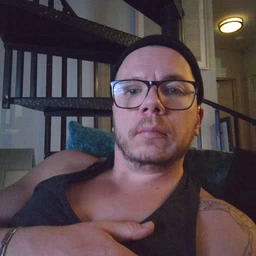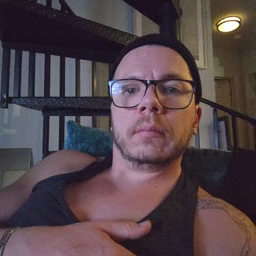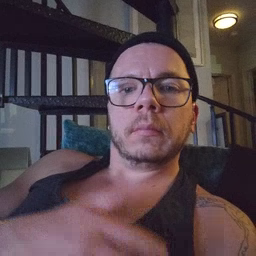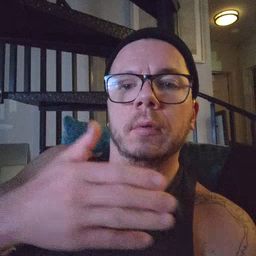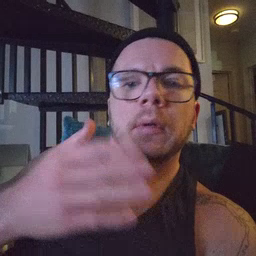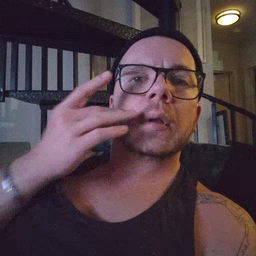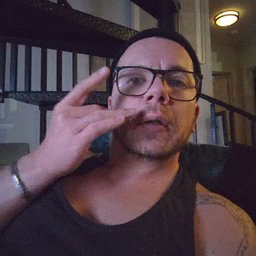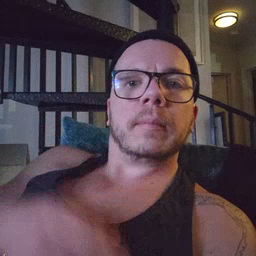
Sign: kitty